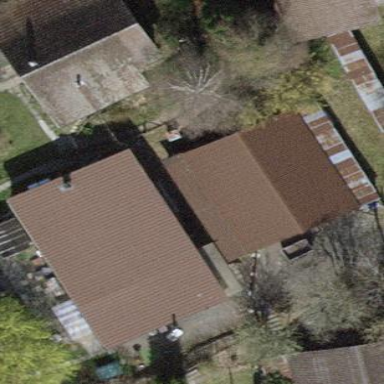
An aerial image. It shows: View of roof of building.